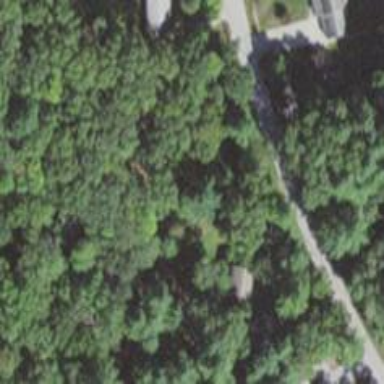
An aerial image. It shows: Residential driveway serving as service road.